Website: lowes
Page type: cart
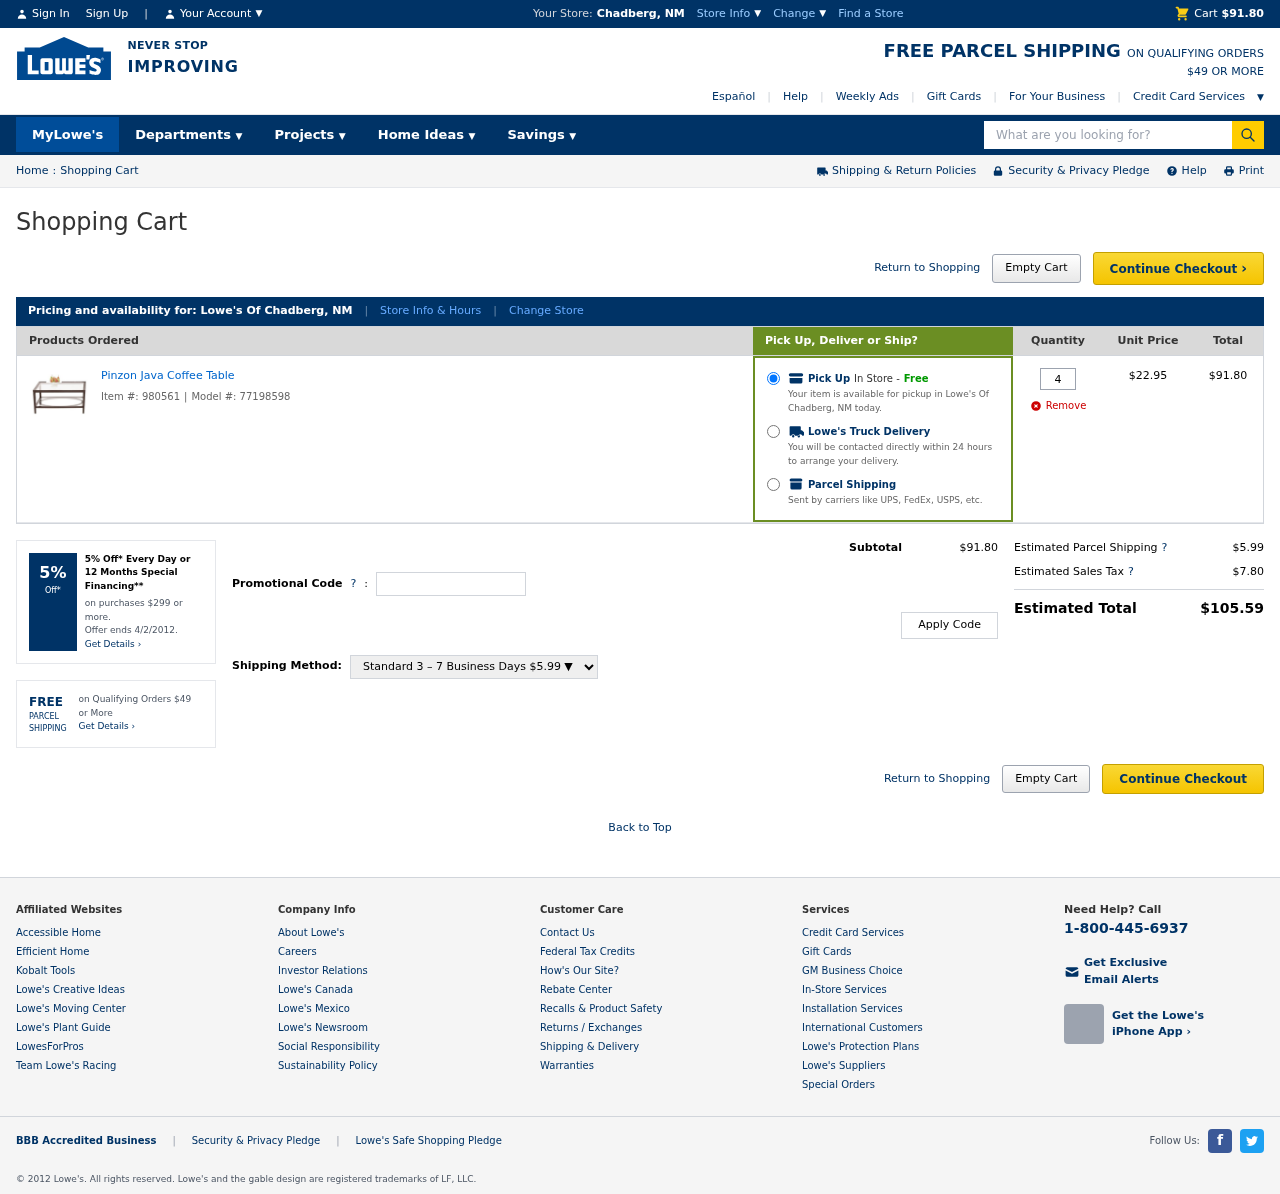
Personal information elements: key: PII_CITY_STATE
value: Chadberg, NM
Product elements: key: PRODUCT1_NAME
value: Pinzon Java Coffee Table
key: PRODUCT1_PRICE
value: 22.95
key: PRODUCT1_QUANTITY
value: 4
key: PRODUCT1_ITEM_NUMBER
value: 980561
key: PRODUCT1_MODEL_NUMBER
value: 77198598
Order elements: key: ORDER_SUBTOTAL
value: $91.80
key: ORDER_ITEM_TOTAL
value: $91.80
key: ORDER_SHIPPING
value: $5.99
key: ORDER_TAX
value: $7.80
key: ORDER_TOTAL
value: $105.59
Search elements: key: HEADER_SEARCH
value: What are you looking for?